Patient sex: F
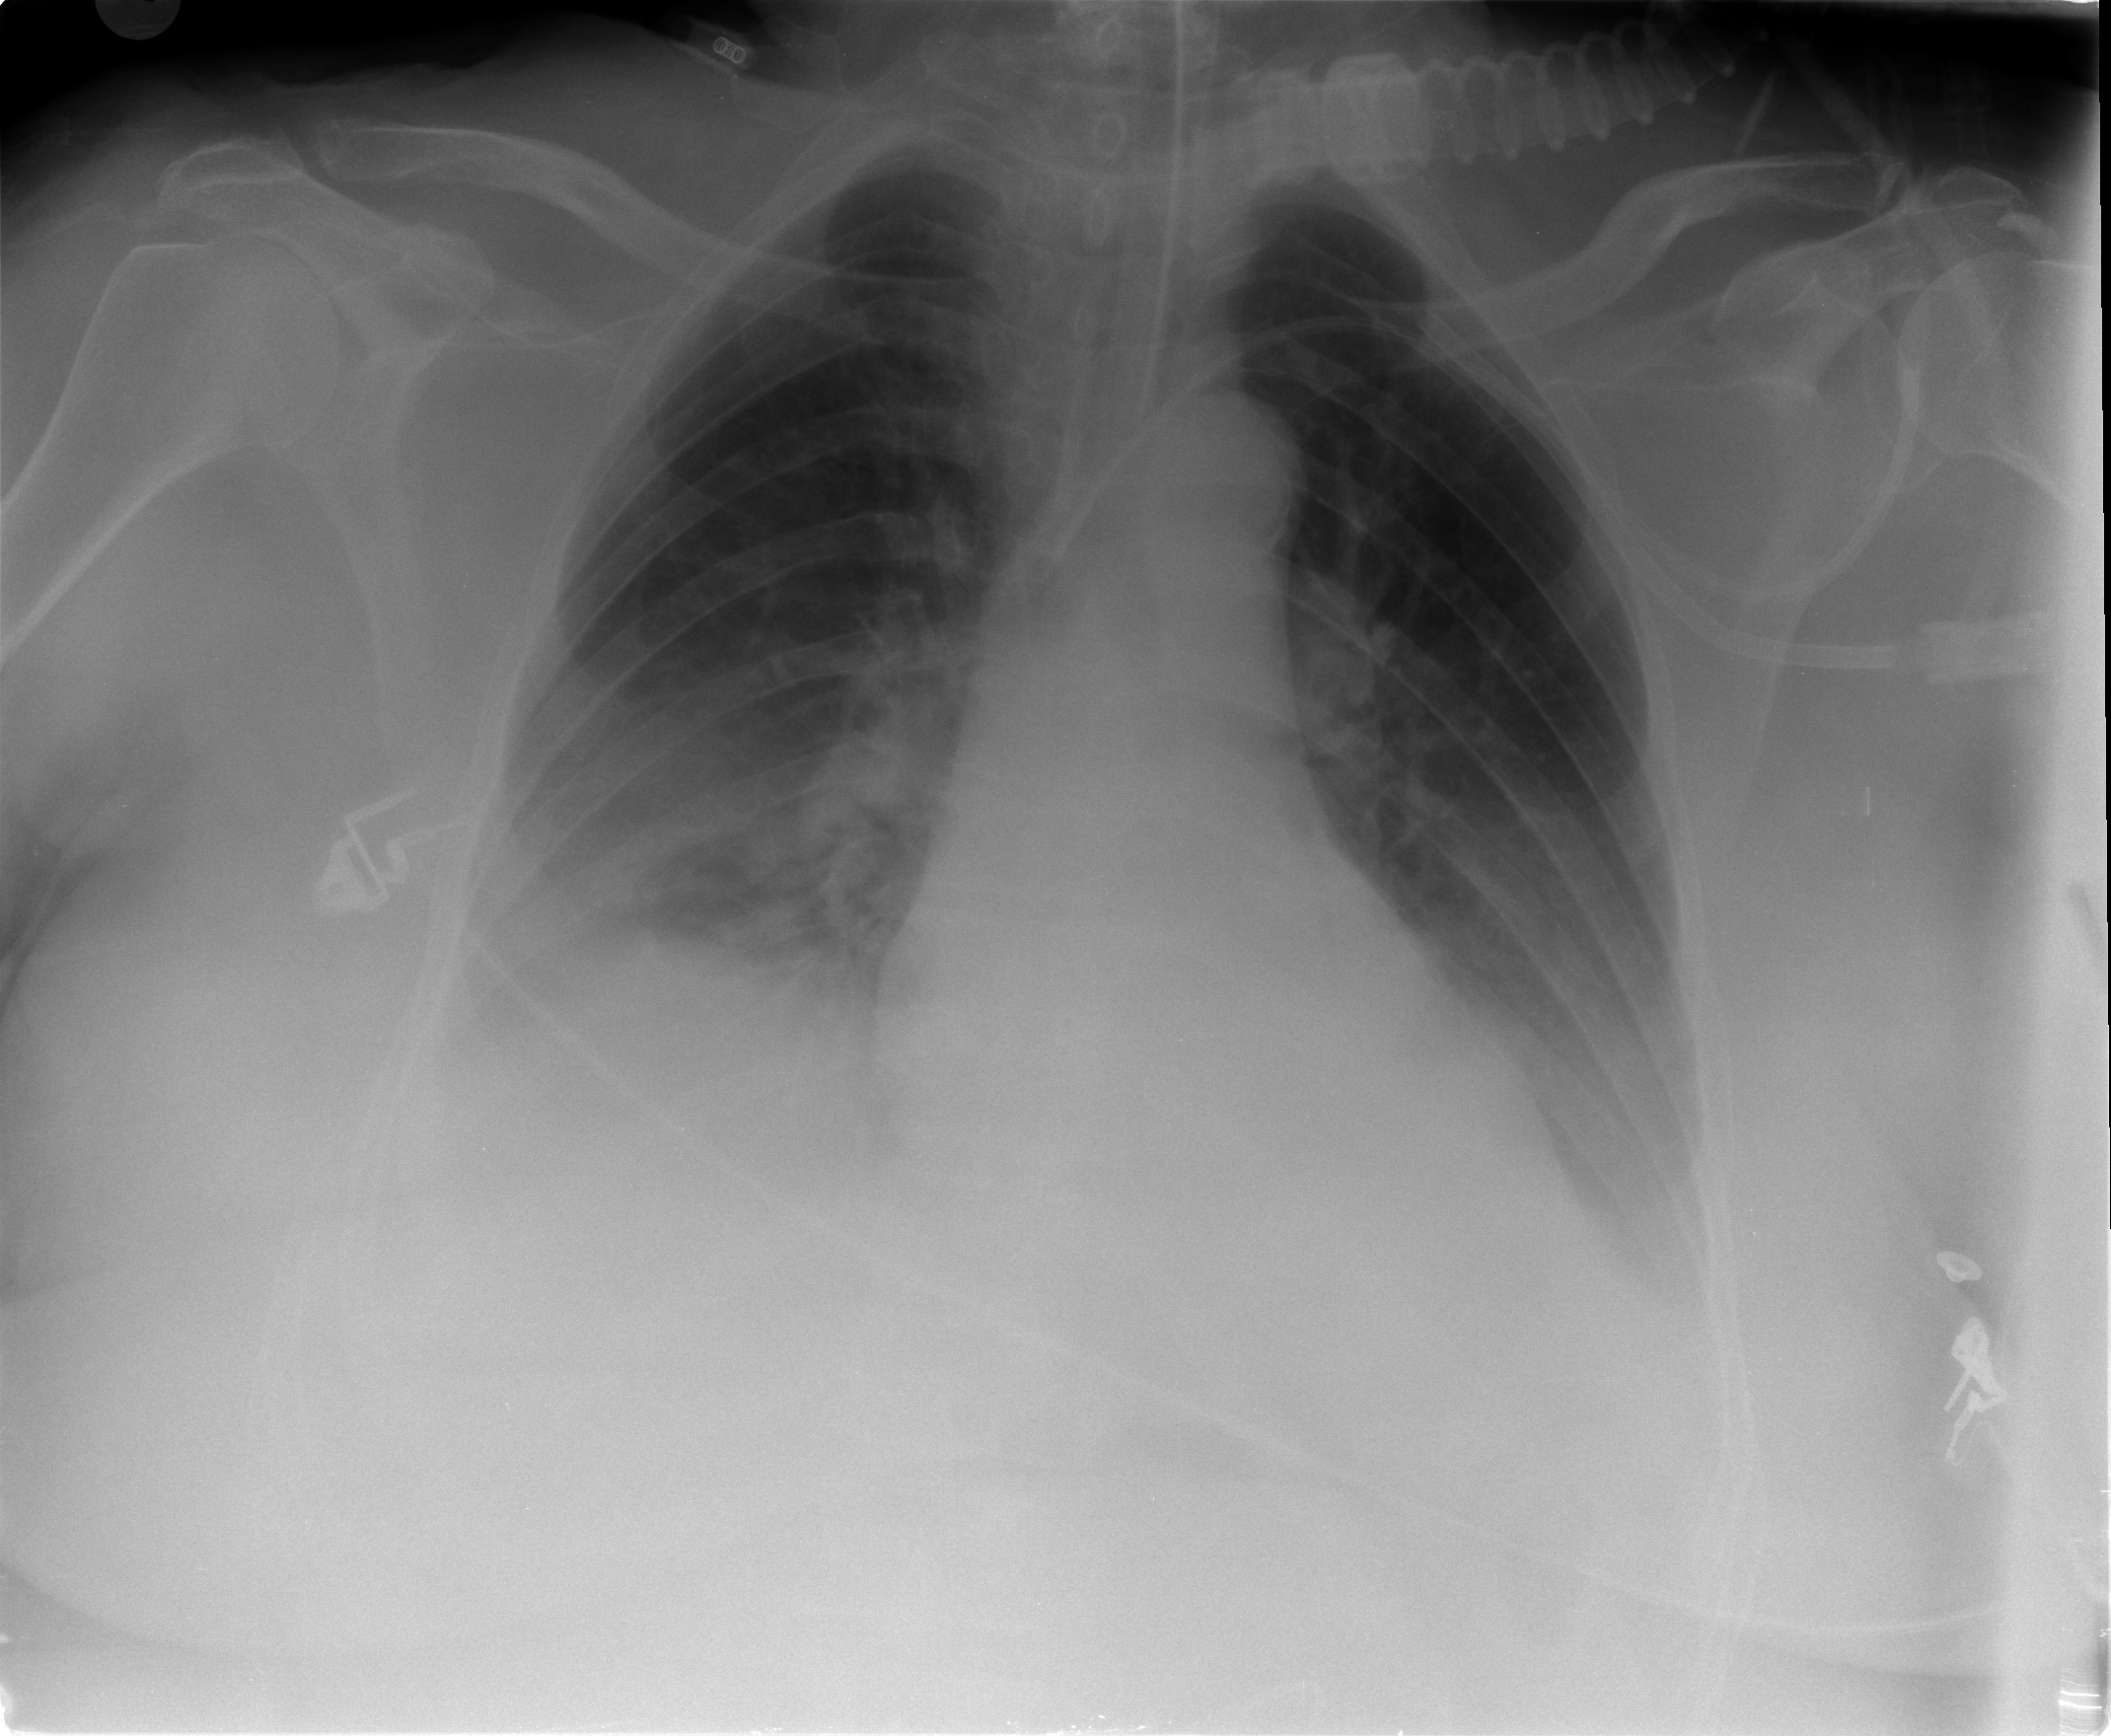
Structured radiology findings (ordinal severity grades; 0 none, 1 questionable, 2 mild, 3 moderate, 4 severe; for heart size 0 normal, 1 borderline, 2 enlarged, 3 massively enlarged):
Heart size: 0
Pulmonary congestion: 1
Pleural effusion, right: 3
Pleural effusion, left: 2
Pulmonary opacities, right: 0
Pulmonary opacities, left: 0
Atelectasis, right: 2
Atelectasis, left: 2